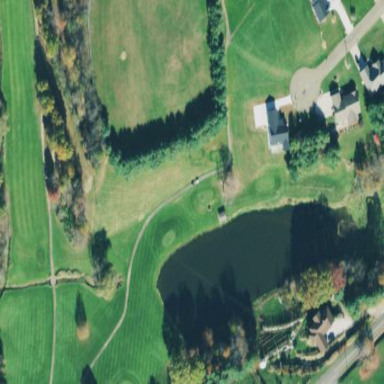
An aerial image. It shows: Scenic view of water hazard on golf course. The natural water feature adds beauty to the landscape.